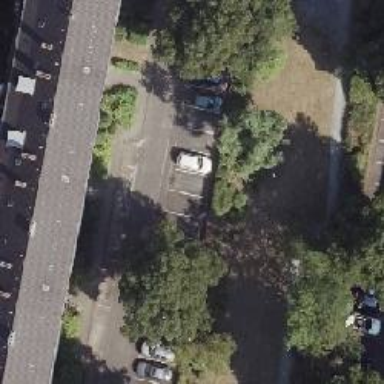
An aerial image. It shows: Motorcycle parking area with surface designed for parking.